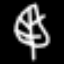
Label: leaf